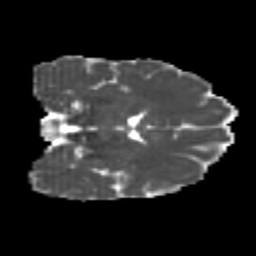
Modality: MD
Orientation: coronal
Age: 21
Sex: female
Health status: healthy
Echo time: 0.074 s